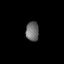
Tissue: lung
Cell type: Fibroblasts
Senescence score: 0.5464
Nuclear area (px): 250
Mean DAPI intensity: 108.2